Question: I created a TreeView and added some TreeItem's with a customized icon. The icon is of Dimension 16x16 (taken from <URL>. I read somewhere on SO that the preferred size is 9x9px.
So here is my code for Tree creation:
'''
final Path folderImgPath = FileSystems.getDefault().getPath("./resources/gui/folder.png");
Image folder = SwingFXUtils.toFXImage(ImageIO.read(new FileInputStream(folderImgPath.toFile())), null);
ImageView tis = new ImageView(folder);
TreeItem<String> ti1 = new TreeItem<String>("Inbox2", tis);
TreeItem<String> rootItem = new TreeItem<String>("Inbox");
rootItem.getChildren().add(ti1);
rootItem.getChildren().add(new TreeItem<String>("Inbox3", new ImageView(folder)));
rootItem.getChildren().add(new TreeItem<String>("Inbox4", new ImageView(folder)));
'''
the icon 'folder.png' appears next to the TreeItem in the TreeView as expected but what i wanna do and dont know how to do is to move the icon up by 2 pixels. Take a look at the screenshot:

The icon of Inbox2 and Inbox4 need some adjustment on the y - axis. I post processed the screenshot and moved the icon of Inbox3 up by 2 pixels. The red line shows the baseline of the cell label.
So can you help me to achieve this in code?
It would be possible to scale the icon down to 9x9 in code using:
'''
ImageView tis = new ImageView(folder);
tis.setFitWidth(9);
tis.setFitHeight(9);
'''
than it would be centered on the y-axis but the size is just too small for FamFamFam icons.
Another option would be to make the font bigger but again, i don't wanna do that either.
Thx,
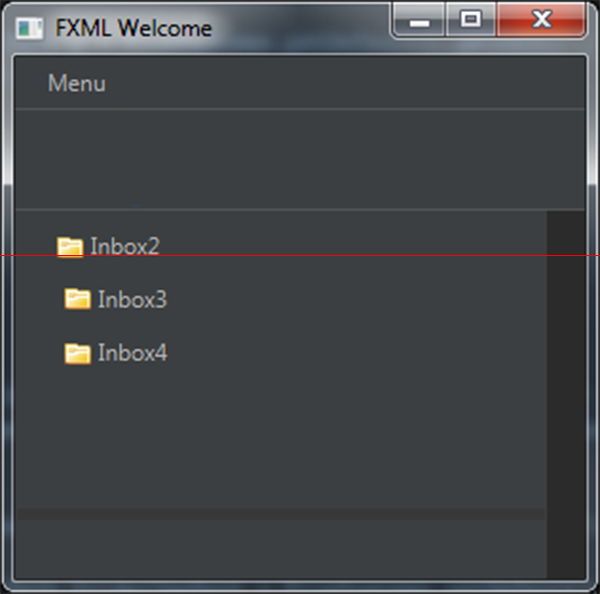
Answer: For starters, you can get rid of those Swing methods to load the images:
'''
ImageView tis=new ImageView(
new Image(getClass().getResourceAsStream("/resources/gui/folder.png")));
'''
Then you can wrap the image view with an 'HBox', align the image at the top of it, and play with the desired height till you have the effect you're looking for (depending on the dimensions of the image and the font size):
'''
HBox hTis=new HBox(tis);
hTis.setAlignment(Pos.TOP_CENTER);
hTis.setPrefHeight(20); // <-- Adjust this value
TreeItem<String> ti1 = new TreeItem<>("Inbox2",hTis);
...
'''